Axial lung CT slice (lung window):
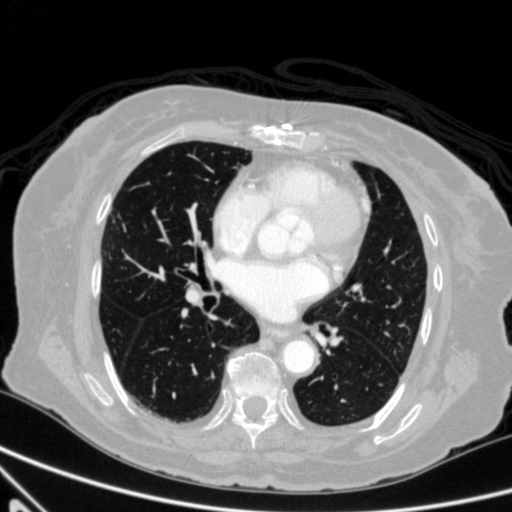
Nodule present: no